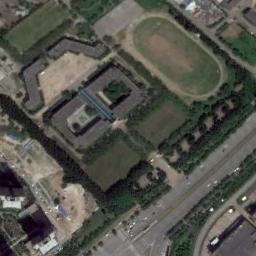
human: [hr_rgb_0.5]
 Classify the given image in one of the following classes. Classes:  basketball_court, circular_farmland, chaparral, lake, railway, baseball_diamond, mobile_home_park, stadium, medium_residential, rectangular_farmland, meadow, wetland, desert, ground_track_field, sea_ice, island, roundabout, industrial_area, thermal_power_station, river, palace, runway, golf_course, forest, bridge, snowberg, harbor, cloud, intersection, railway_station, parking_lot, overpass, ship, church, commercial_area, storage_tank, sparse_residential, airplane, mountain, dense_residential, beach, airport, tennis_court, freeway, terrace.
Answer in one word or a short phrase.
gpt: ground_track_field